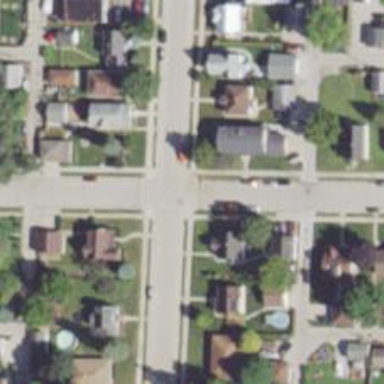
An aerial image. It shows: Residential road.